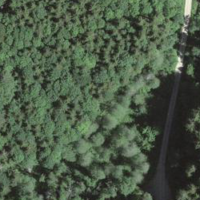
EUNIS habitat code: 44
Species observed at this site:
Petasites albus